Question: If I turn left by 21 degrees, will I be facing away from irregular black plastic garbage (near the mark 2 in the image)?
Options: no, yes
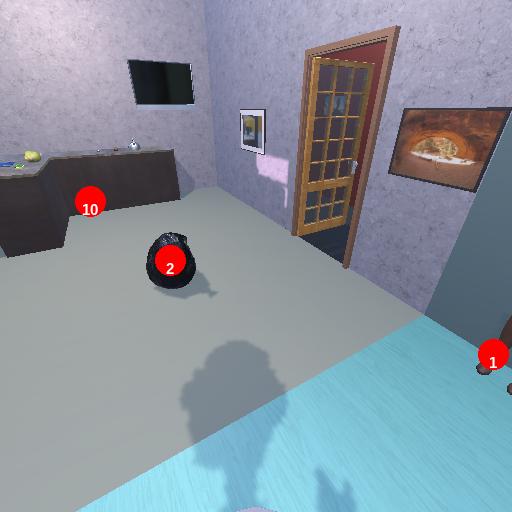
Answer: no